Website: bh-photo
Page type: payment
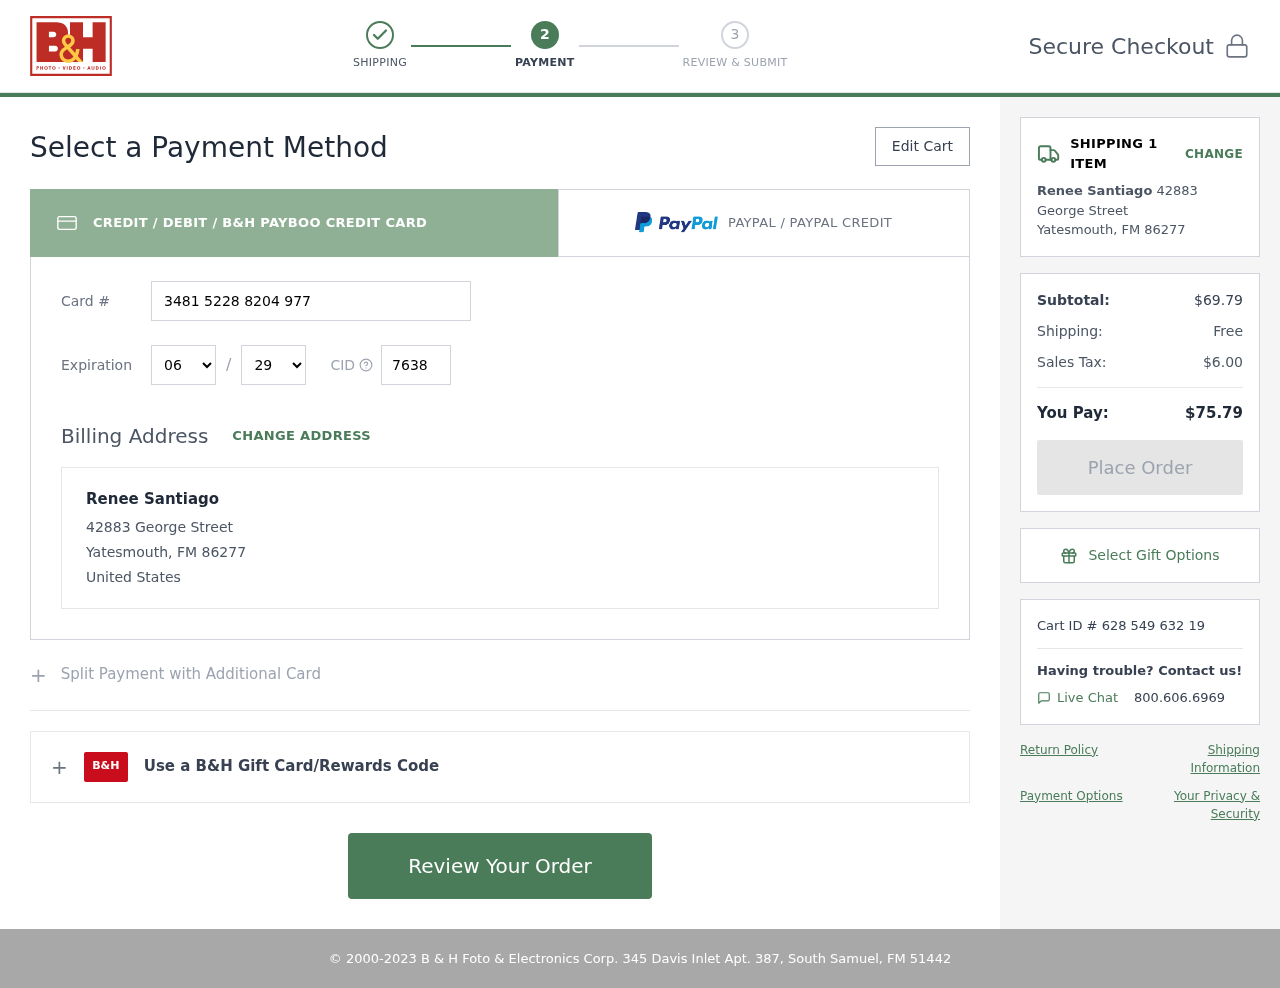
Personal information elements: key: PII_CARD_CVV
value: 7638
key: PII_CARD_EXPIRY_MONTH
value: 06
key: PII_CARD_EXPIRY_YEAR
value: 29
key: PII_CARD_NUMBER
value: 3481 5228 8204 977
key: PII_CITY_STATE_ZIP
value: Yatesmouth, FM 86277
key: PII_COUNTRY
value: United States
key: PII_FULLNAME
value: Renee Santiago
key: PII_STREET
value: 42883 George Street
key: PII_FULLNAME2
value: Renee Santiago
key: PII_STREET2
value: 42883 George Street
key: PII_CITY_STATE_ZIP2
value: Yatesmouth, FM 86277
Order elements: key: ORDER_NUM_ITEMS
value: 1
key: ORDER_SUBTOTAL
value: $69.79
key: ORDER_SHIPPING_COST
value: Free
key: ORDER_TAX
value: $6.00
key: ORDER_TOTAL
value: $75.79
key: ORDER_ID
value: Cart ID # 628 549 632 19